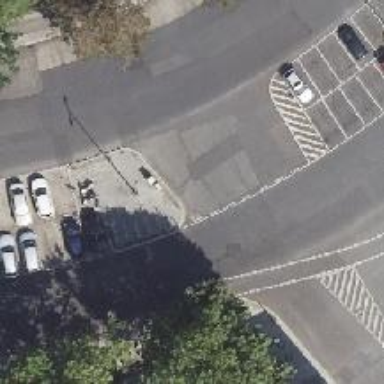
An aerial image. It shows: Parking area with asphalt surface designated for motorcycles.